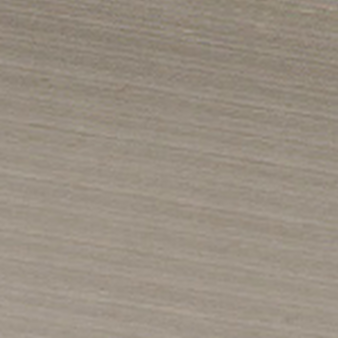
Label: other